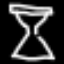
Label: hourglass